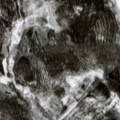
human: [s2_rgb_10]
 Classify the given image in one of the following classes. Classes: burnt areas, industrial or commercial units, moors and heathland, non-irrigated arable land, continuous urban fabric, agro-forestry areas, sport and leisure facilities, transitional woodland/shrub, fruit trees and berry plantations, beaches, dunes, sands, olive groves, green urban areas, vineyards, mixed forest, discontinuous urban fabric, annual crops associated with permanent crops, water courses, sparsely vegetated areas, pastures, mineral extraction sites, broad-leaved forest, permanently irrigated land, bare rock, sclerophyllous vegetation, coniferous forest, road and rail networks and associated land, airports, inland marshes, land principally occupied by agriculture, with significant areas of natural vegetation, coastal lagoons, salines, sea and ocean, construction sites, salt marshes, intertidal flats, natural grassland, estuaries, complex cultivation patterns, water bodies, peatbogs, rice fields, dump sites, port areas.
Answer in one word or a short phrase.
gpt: coniferous forest, mixed forest